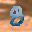
Label: 8